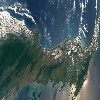
Label: land